Interaction volume radius: 5 \u00c5
Interaction volume height: 20 \u00c5
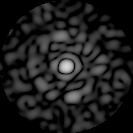
Disorder parameter: 0.8195